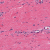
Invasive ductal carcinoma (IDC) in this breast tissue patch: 0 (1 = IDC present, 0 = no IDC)